Aerial crown-view tile of a tropical tree (Barro Colorado Island, Panama), acquired 20250715:
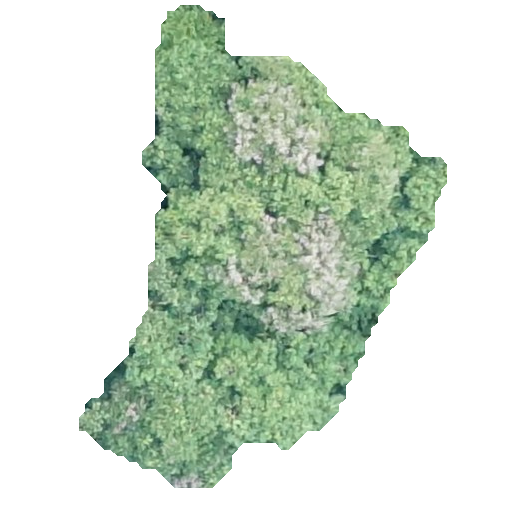
Species: Dipteryx oleifera
GBIF accepted scientific name: Dipteryx oleifera
Crown area: 146.941 m²